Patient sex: M
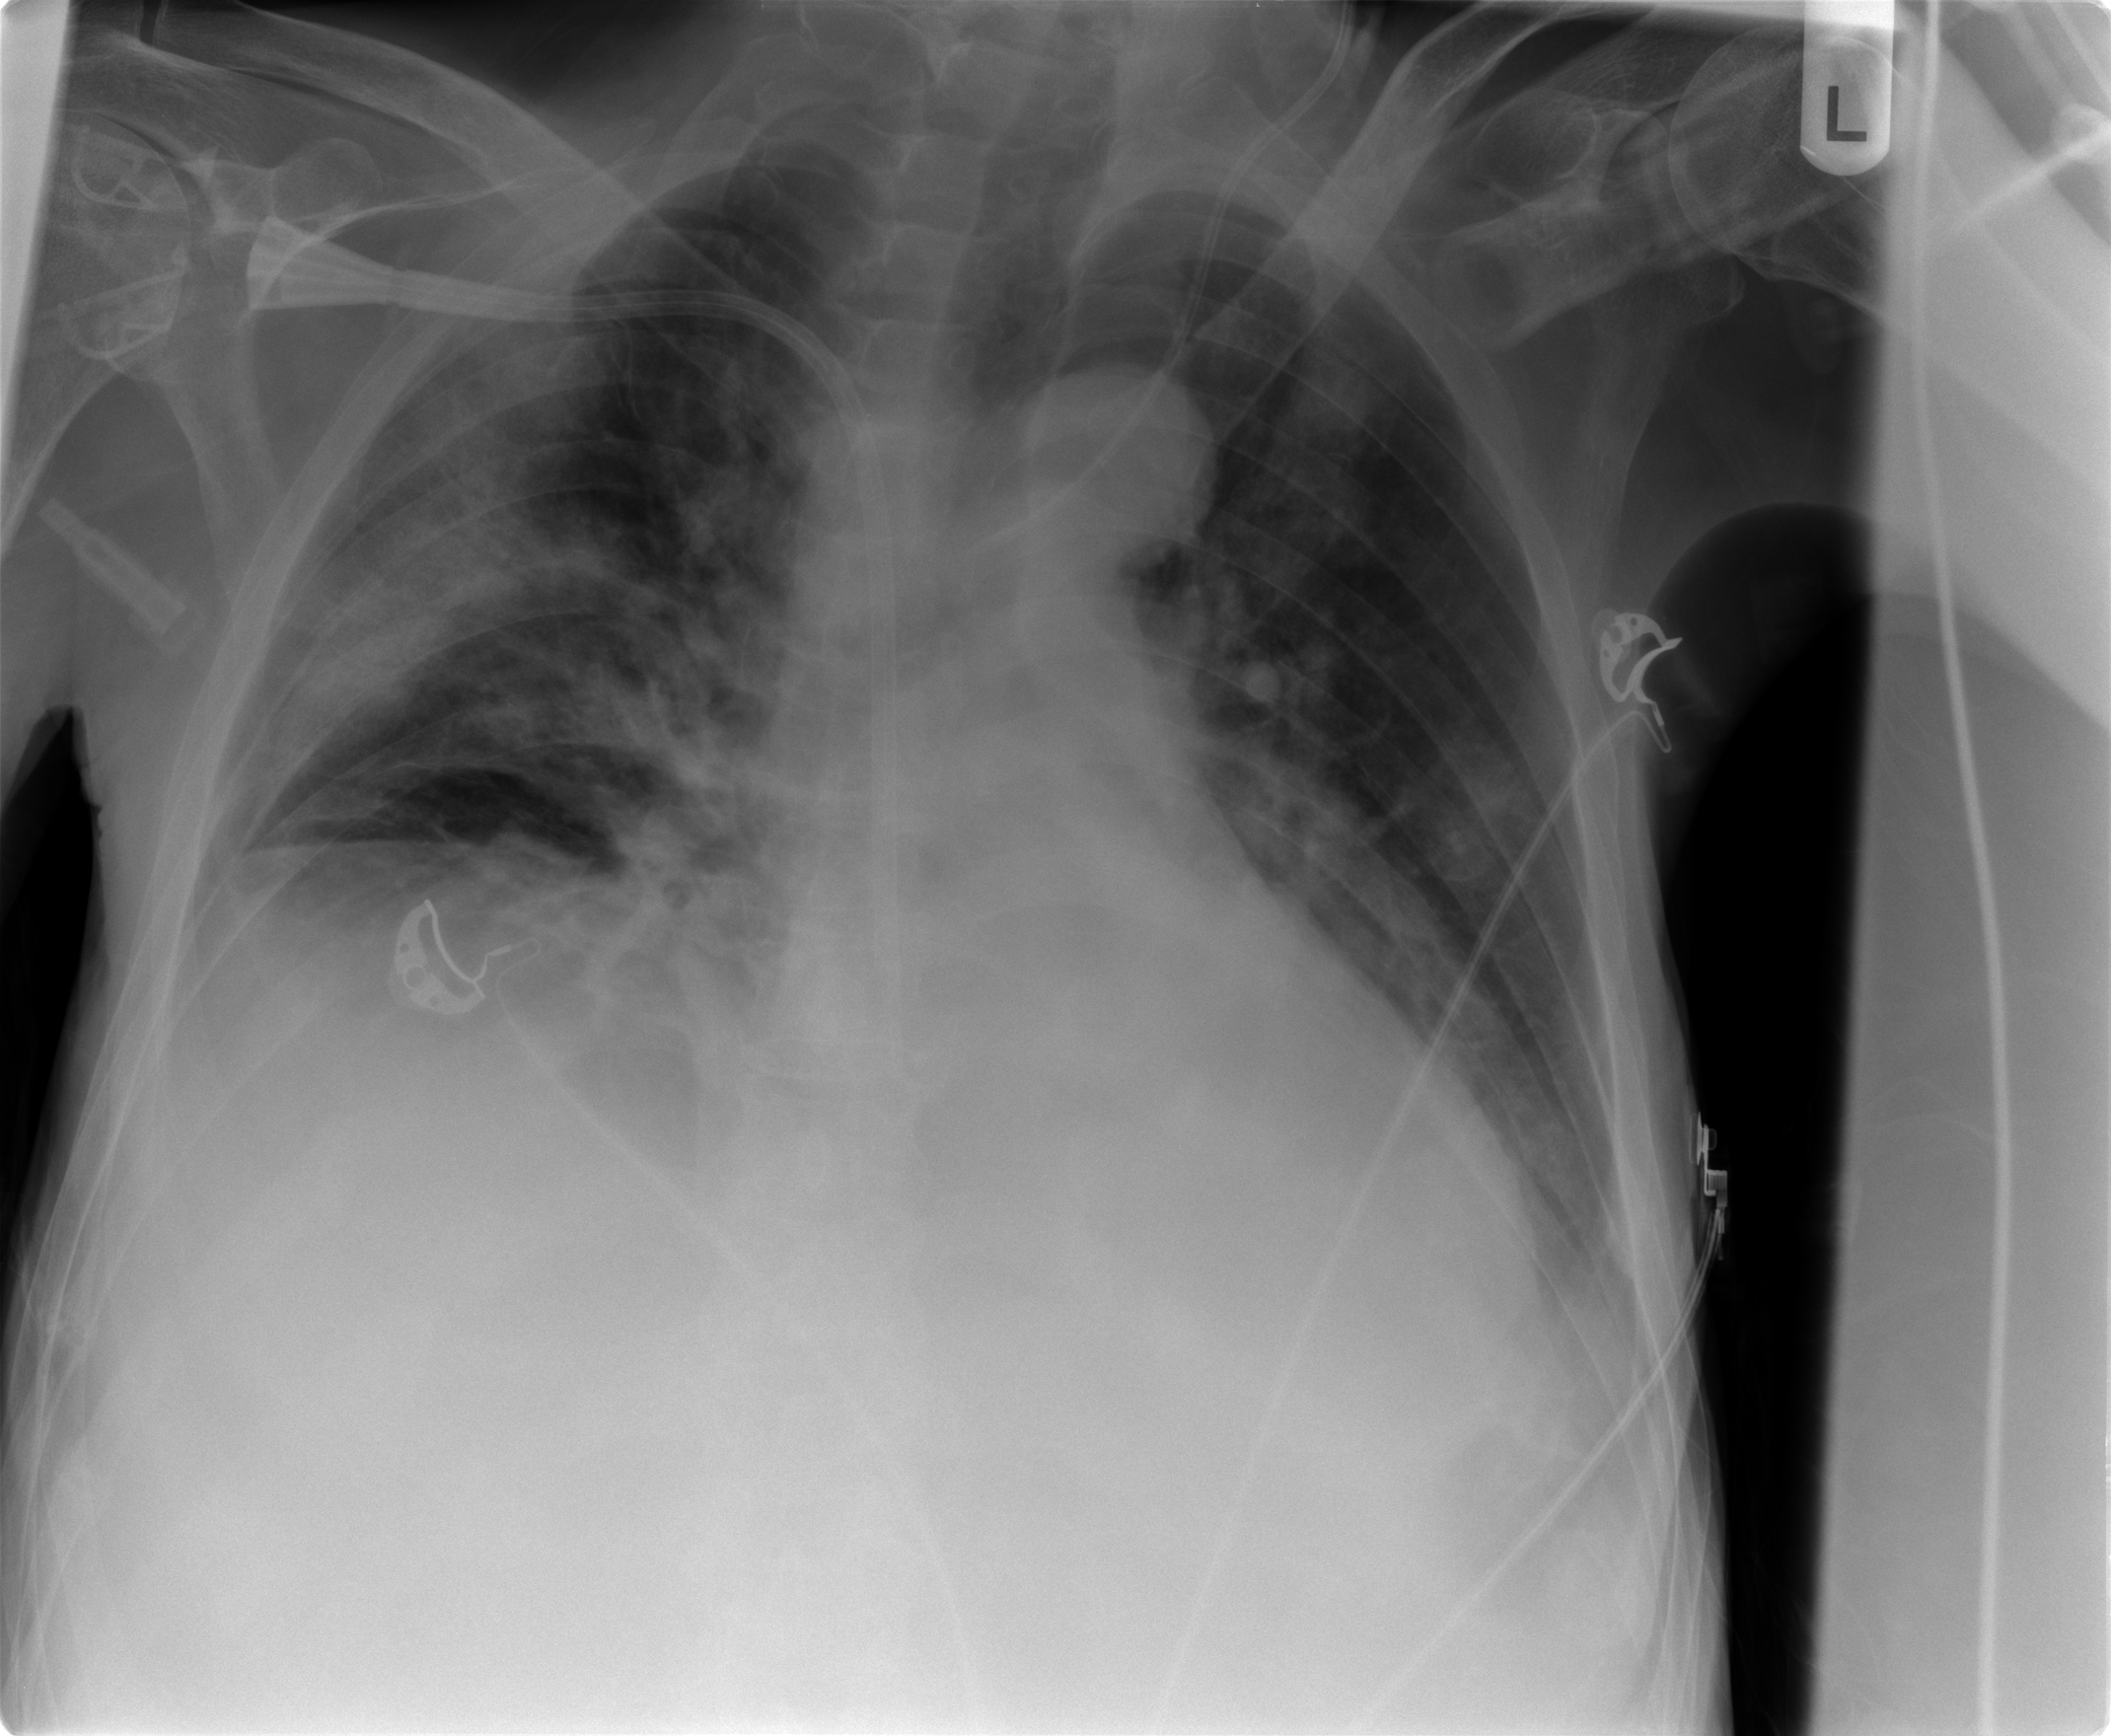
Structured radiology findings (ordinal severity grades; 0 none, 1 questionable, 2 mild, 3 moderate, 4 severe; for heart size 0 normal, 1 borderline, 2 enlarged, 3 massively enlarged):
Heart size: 1
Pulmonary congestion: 2
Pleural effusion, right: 1
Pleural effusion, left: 1
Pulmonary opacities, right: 3
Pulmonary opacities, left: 2
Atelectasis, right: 2
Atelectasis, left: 2